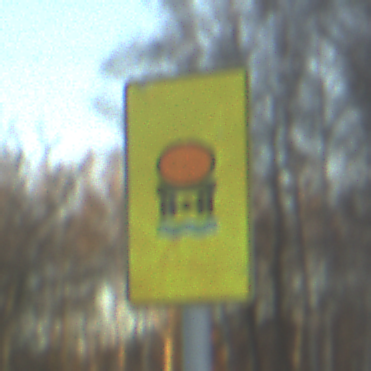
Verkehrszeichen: FahrzeugeMitWassergefaehrdenderLadungOhnePfeilsymbol
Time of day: SunriseSunset
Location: Outdoor (Nature)
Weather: Clear
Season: Winter
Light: Natural